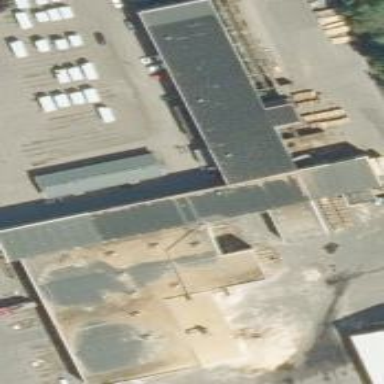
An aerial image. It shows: Industrial building.